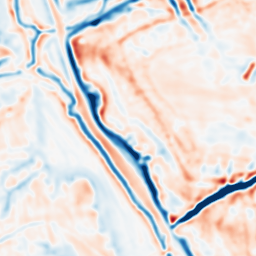
Category: multiscale
Decomposition family: dog
Decomposition parameters: sigma_low: 2
sigma_high: 5
Upsampling method: cubic_catmull_rom
Upsampling parameters: scale: 8
Upsampling scale: 8